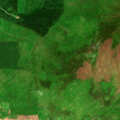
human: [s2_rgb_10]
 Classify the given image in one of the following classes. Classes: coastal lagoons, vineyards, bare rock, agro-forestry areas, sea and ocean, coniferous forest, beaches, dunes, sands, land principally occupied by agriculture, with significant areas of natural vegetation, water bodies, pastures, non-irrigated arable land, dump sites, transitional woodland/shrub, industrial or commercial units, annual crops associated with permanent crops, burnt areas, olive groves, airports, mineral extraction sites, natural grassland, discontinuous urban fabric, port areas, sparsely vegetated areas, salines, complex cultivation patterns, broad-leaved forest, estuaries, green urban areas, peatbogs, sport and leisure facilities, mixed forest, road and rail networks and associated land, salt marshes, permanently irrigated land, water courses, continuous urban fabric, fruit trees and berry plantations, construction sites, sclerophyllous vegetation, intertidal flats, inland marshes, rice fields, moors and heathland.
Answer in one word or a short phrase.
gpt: pastures, land principally occupied by agriculture, with significant areas of natural vegetation, coniferous forest, mixed forest, peatbogs